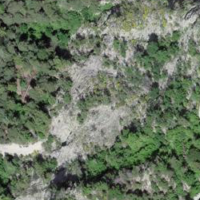
EUNIS habitat code: 43
Species observed at this site:
Geranium sanguineum